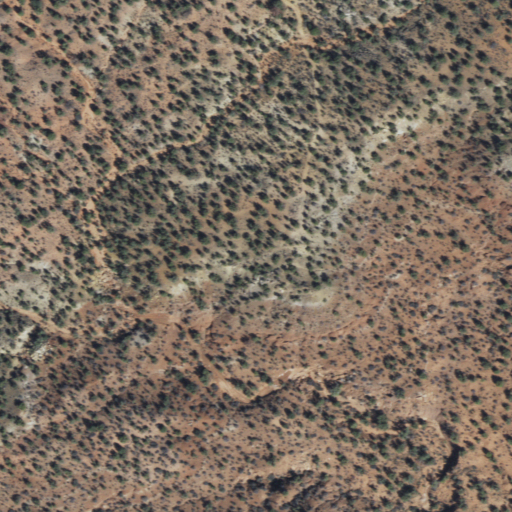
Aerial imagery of cliff(s) in Arizona named Shinarump Cliffs containing only shrub